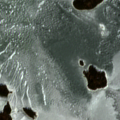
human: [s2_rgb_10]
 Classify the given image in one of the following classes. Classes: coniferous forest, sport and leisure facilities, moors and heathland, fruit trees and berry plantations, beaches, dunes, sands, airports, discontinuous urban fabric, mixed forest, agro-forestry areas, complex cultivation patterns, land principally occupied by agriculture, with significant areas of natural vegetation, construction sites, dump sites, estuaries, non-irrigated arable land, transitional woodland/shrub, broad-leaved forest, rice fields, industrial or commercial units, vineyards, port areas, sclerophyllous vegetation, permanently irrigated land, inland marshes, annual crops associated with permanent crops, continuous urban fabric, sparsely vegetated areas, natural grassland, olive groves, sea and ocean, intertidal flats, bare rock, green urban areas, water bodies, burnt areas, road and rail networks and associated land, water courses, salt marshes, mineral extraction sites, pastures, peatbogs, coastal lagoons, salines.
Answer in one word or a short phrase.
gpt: sea and ocean